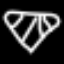
Label: diamond